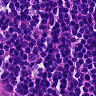
Metastatic tissue present: no